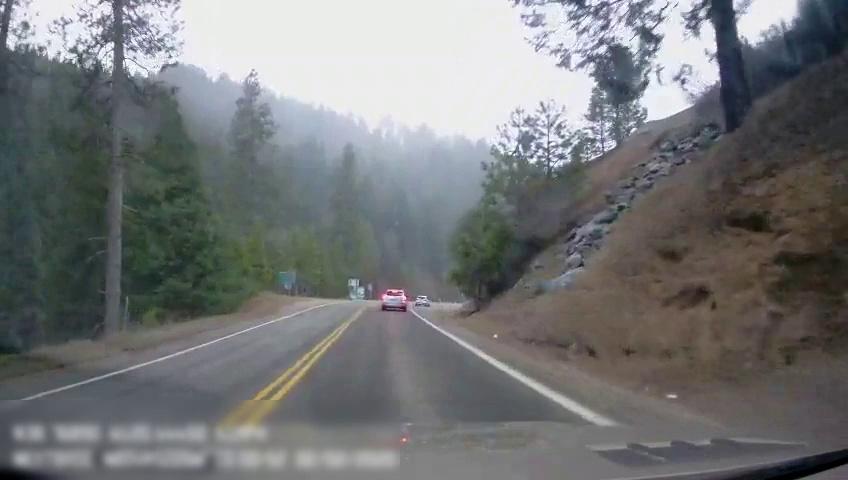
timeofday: Day
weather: Cloudy
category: Drivable Space
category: Vehicles | SUV
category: Vehicles | SUV
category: Lanes | Alternate Lane
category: Lanes | Current Lane
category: Lanes | Opposite Lane
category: Lanes | Opposite Lane